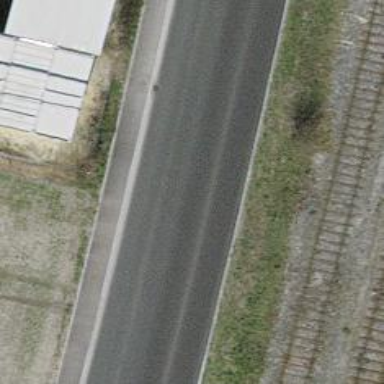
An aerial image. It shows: Unclassified paved road.